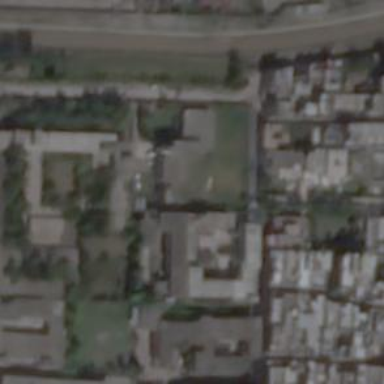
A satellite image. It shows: School.